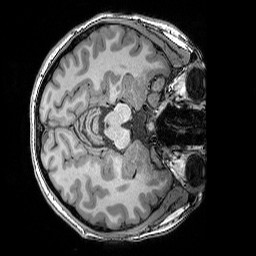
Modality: T1w
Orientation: axial
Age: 26
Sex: female
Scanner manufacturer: siemens
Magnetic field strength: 3 T
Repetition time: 2.25 s
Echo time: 0.00418 s